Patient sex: M
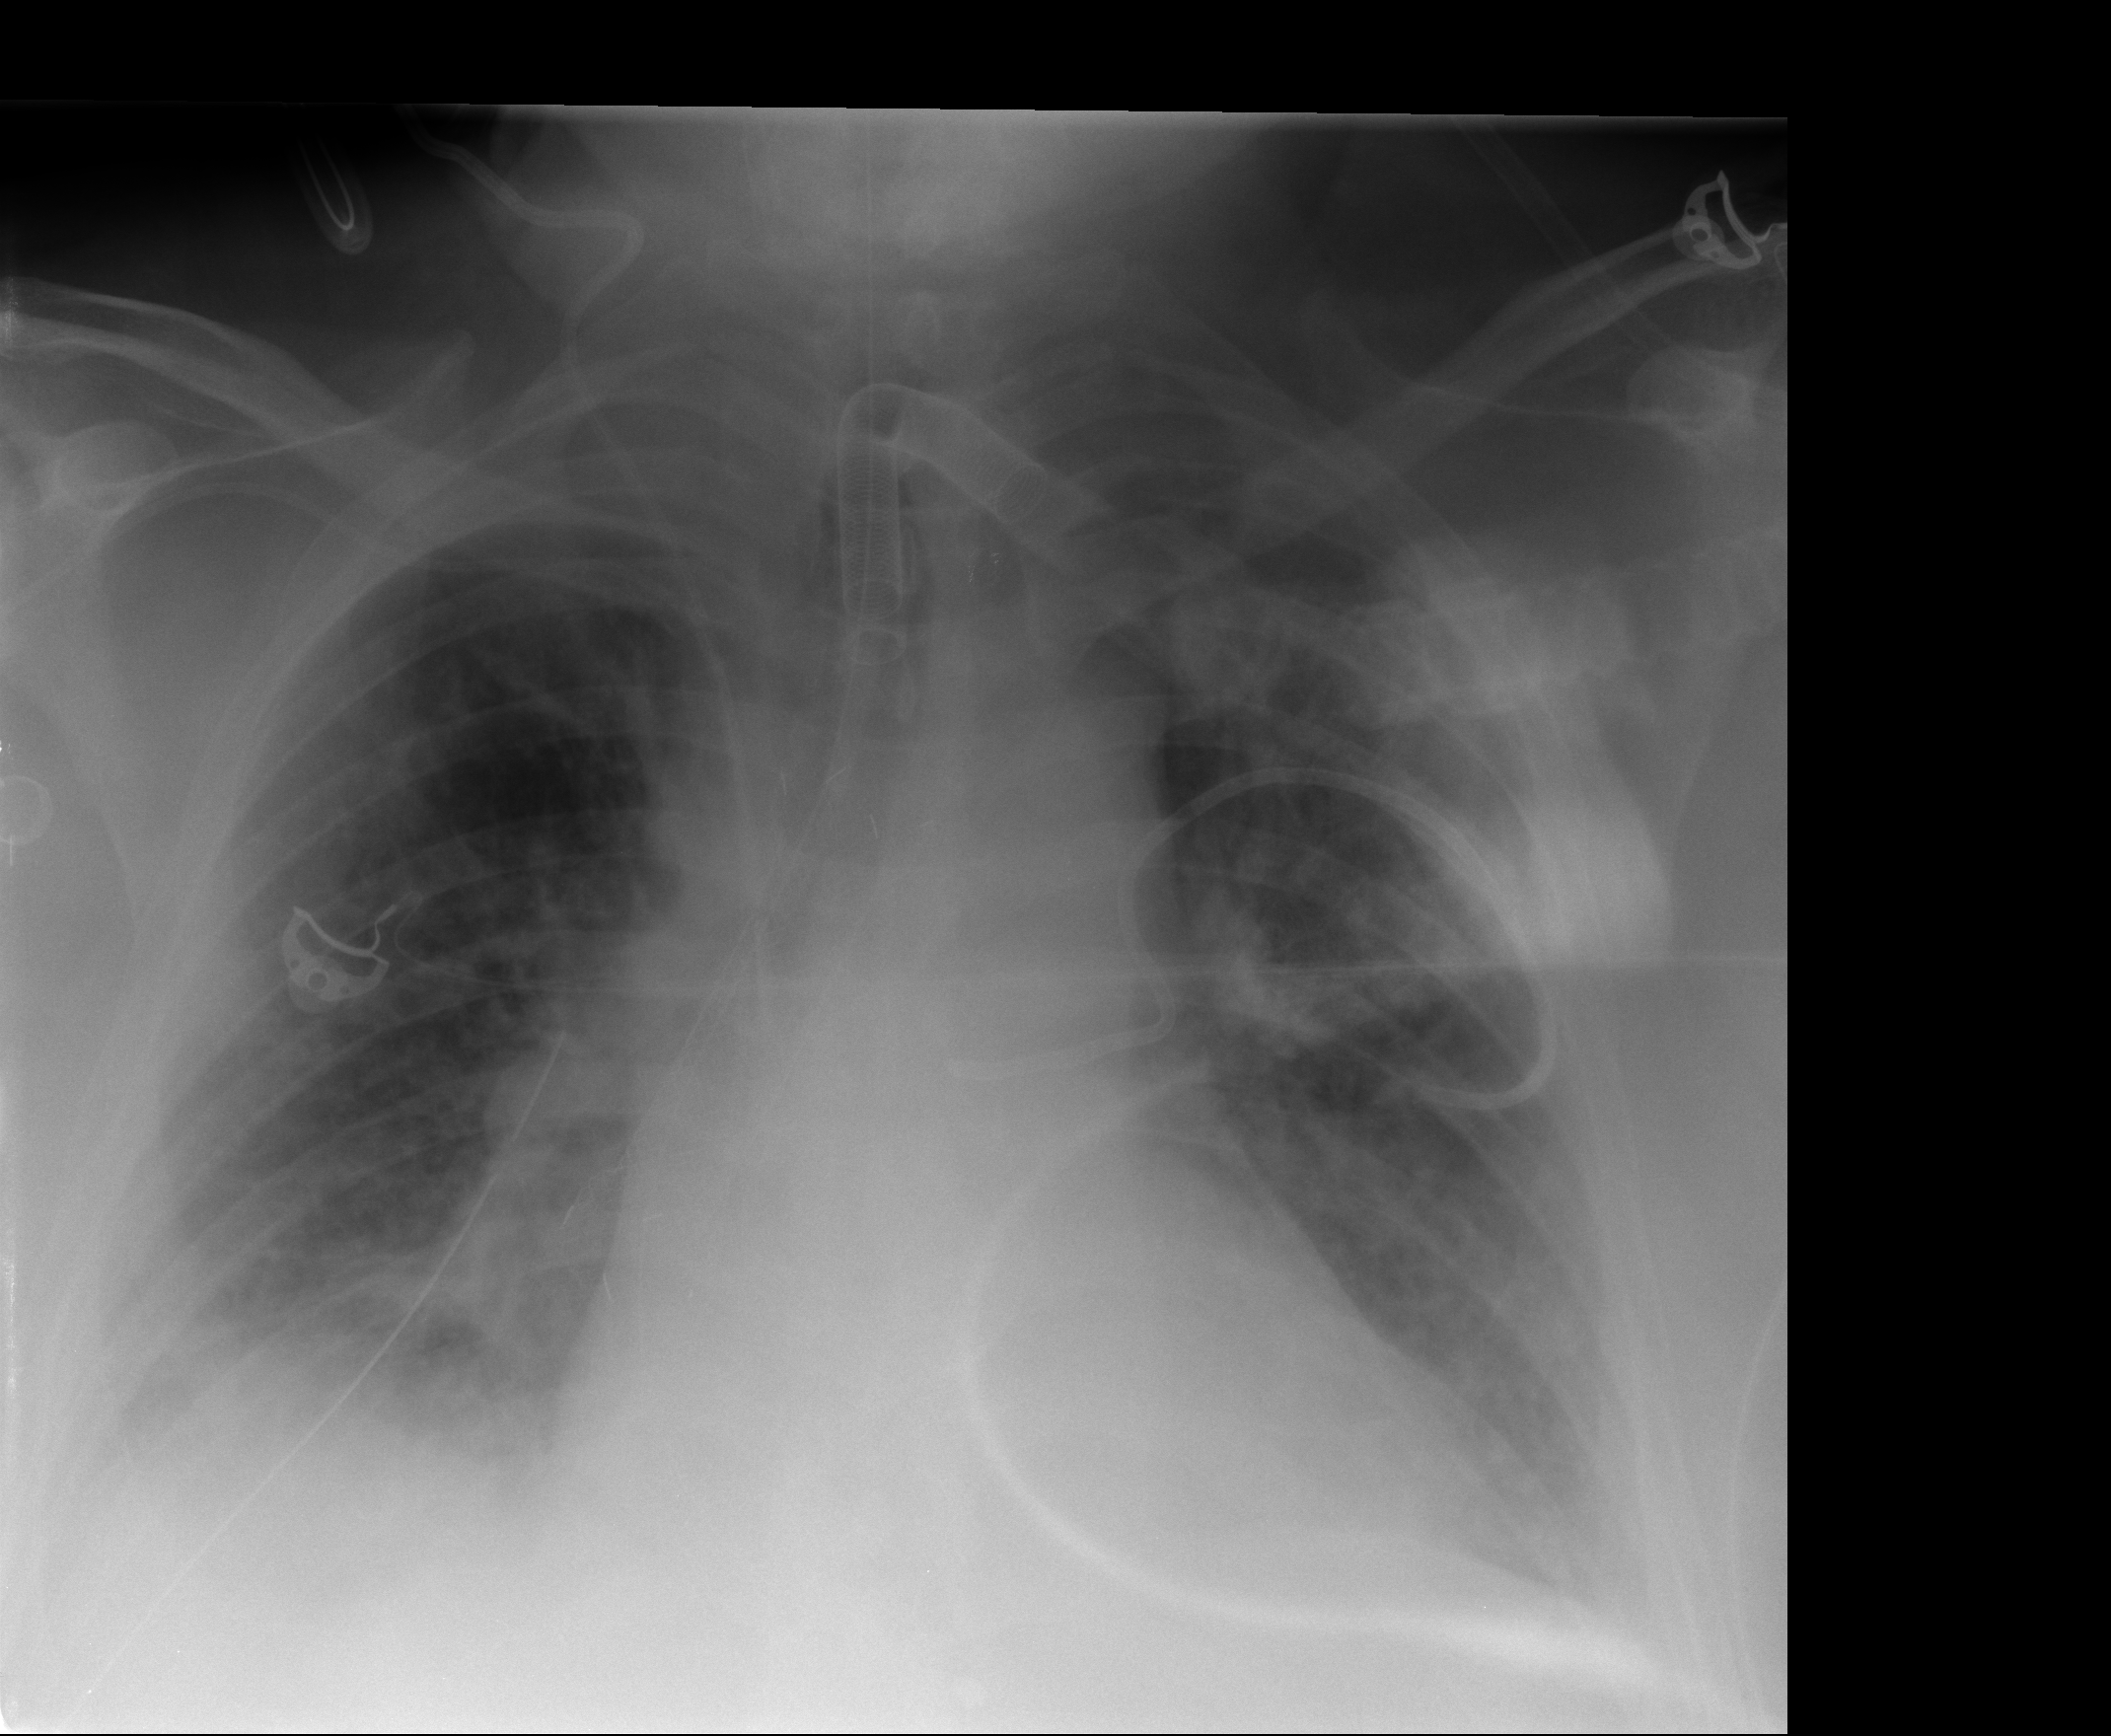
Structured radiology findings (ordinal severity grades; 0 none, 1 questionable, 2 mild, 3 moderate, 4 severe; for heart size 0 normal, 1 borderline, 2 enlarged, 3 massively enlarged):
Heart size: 2
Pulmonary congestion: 2
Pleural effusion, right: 2
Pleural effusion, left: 2
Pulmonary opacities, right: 2
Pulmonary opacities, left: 2
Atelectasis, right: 2
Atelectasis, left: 2